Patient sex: F
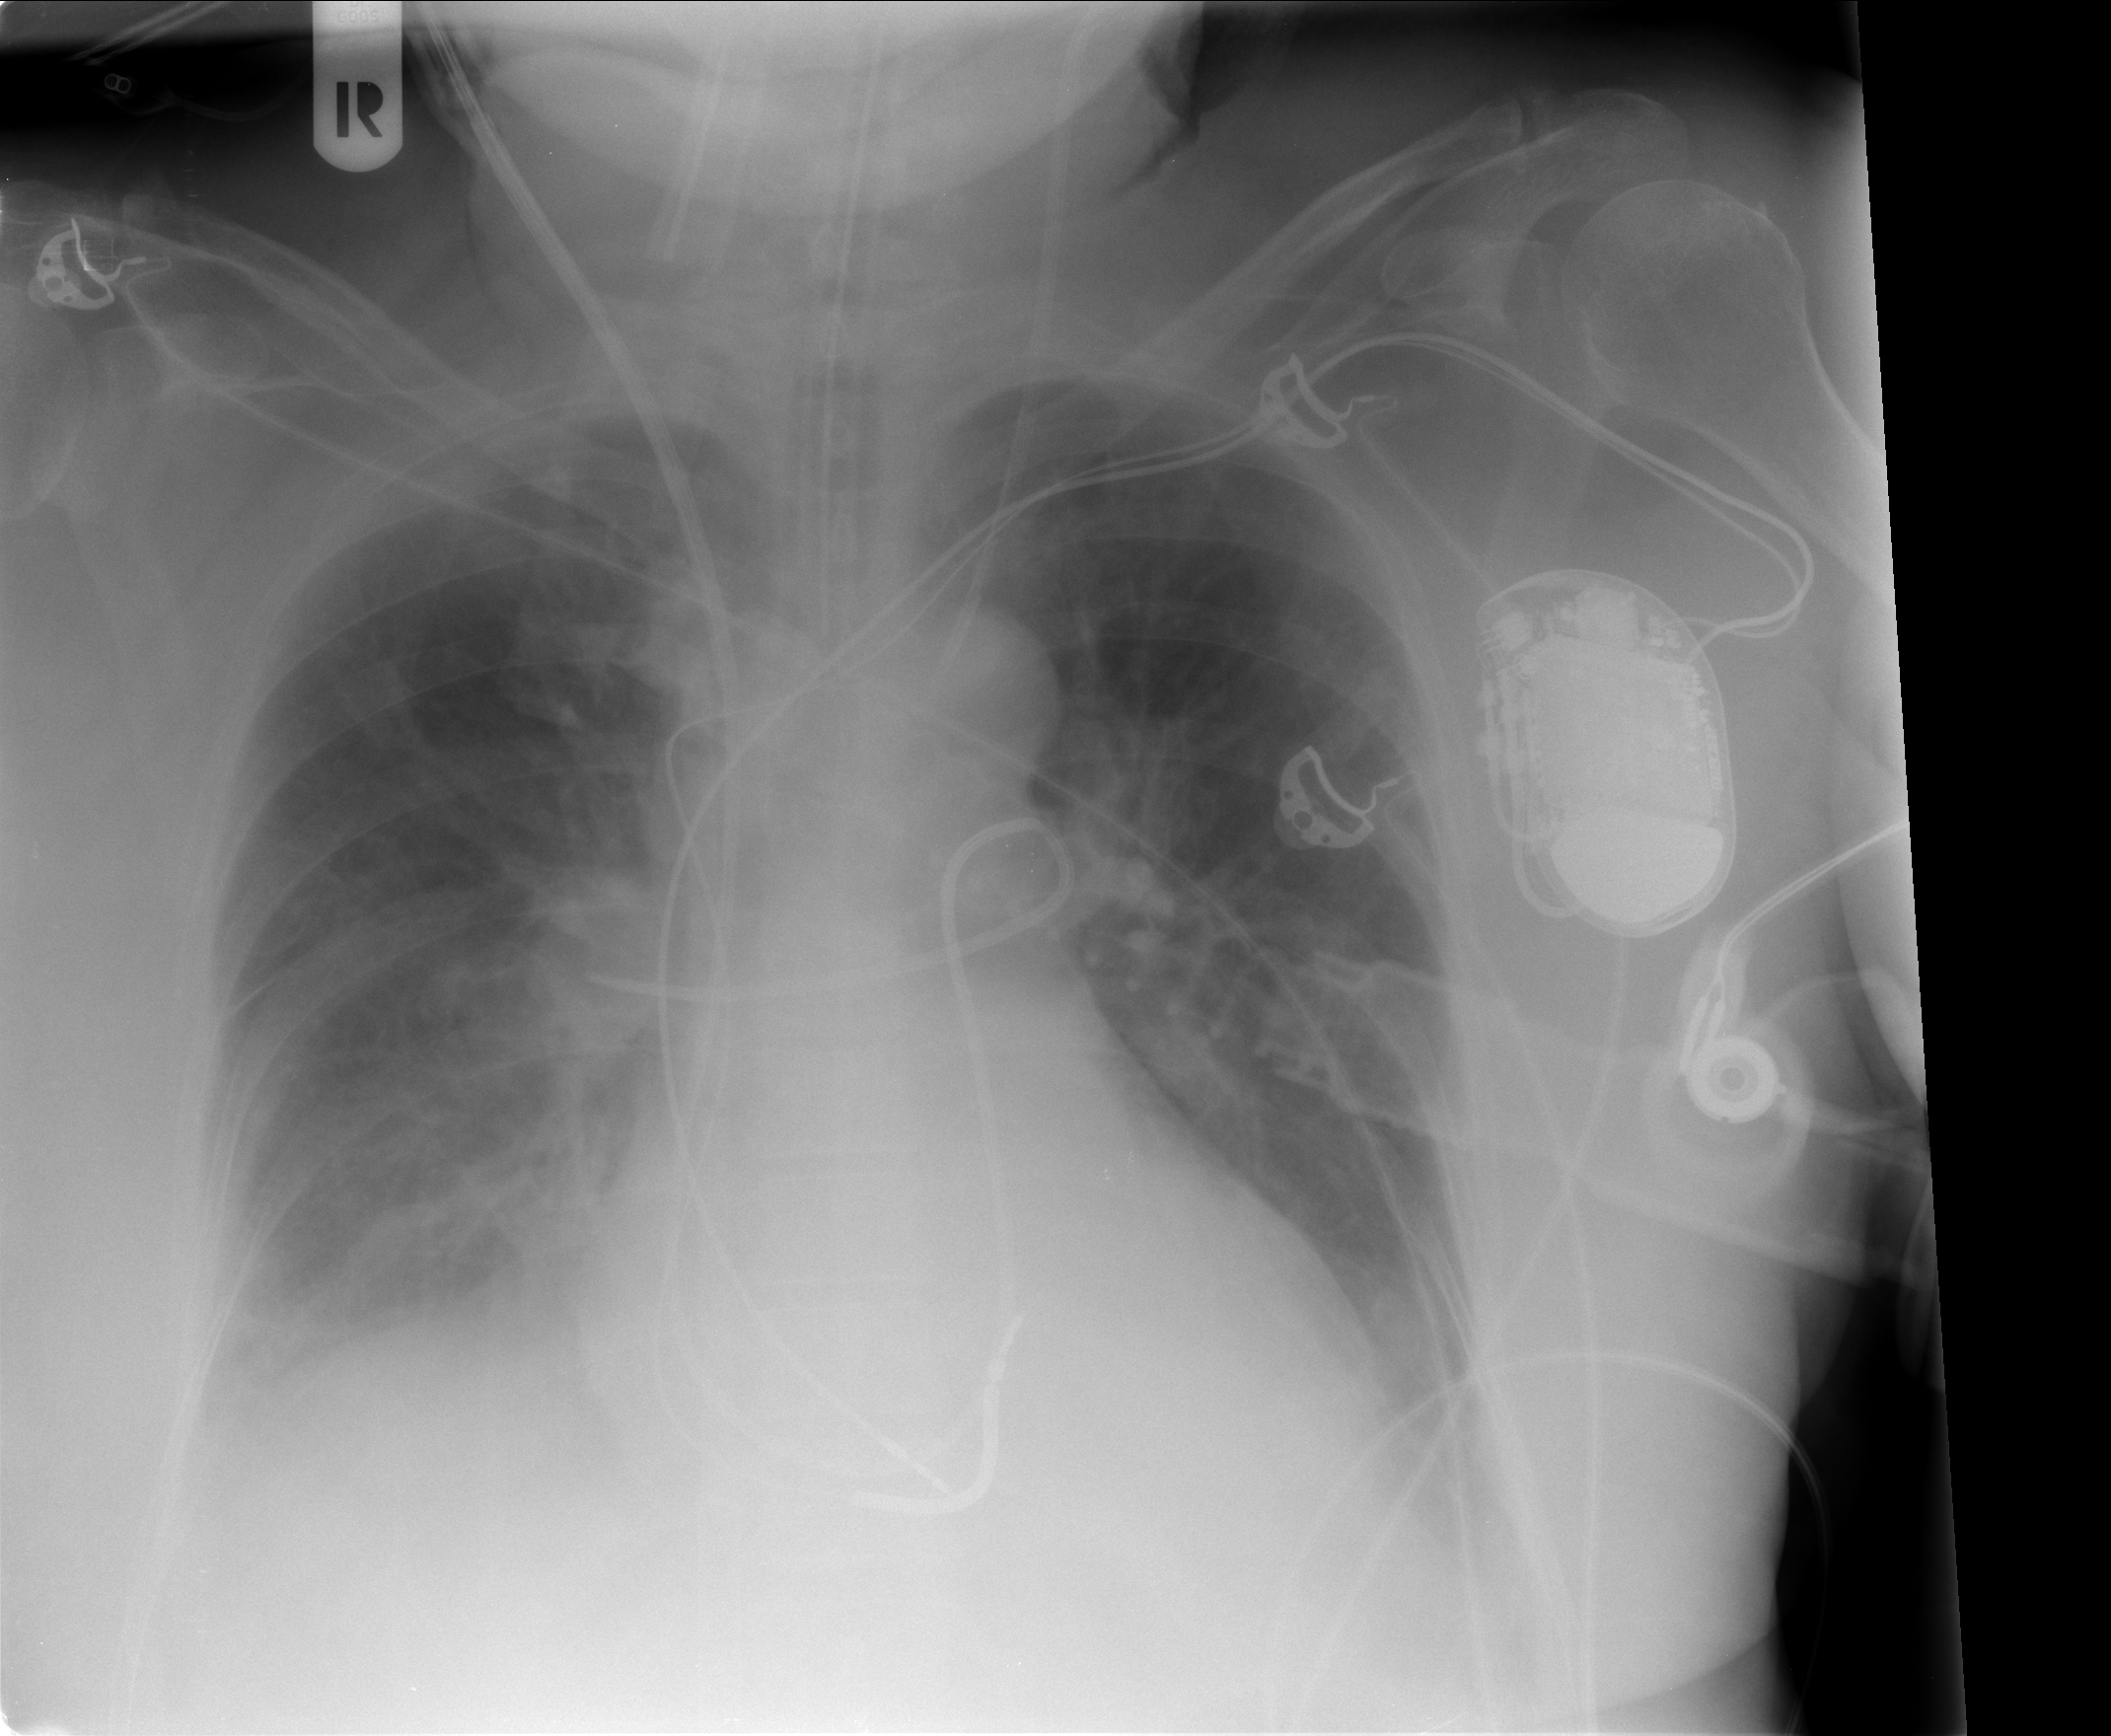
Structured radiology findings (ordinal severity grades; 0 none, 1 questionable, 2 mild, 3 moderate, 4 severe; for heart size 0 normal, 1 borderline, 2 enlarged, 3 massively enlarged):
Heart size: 2
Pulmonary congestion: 2
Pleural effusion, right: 2
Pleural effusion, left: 2
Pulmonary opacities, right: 2
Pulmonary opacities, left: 0
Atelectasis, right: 2
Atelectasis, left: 2